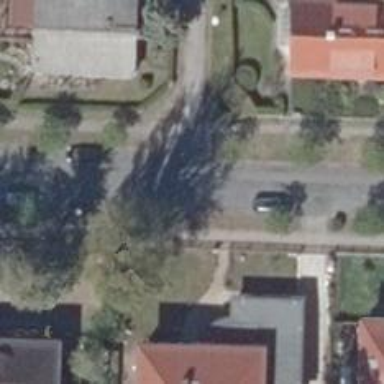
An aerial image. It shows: Residential road with asphalt surface. There are sidewalks on both sides of the road.